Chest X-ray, AP view. Patient: 52 years old, sex F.
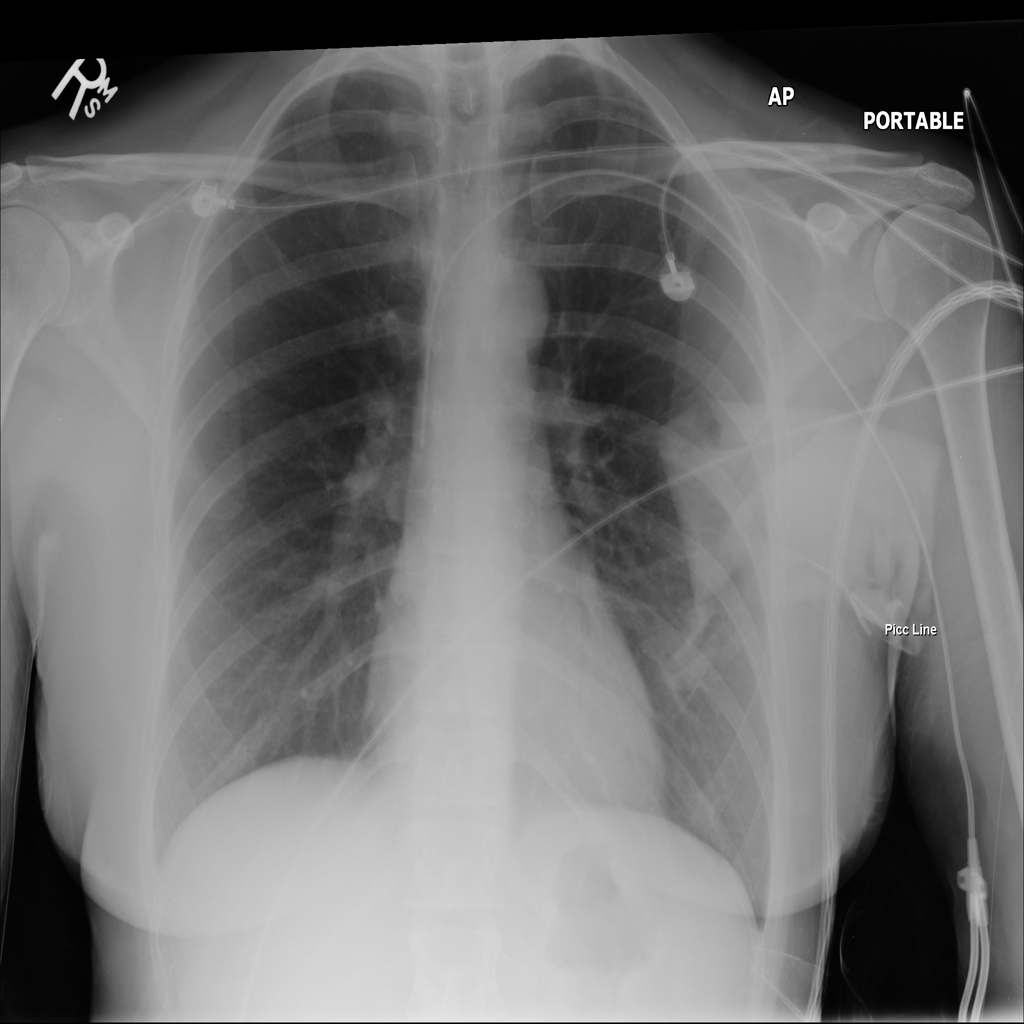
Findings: No Finding